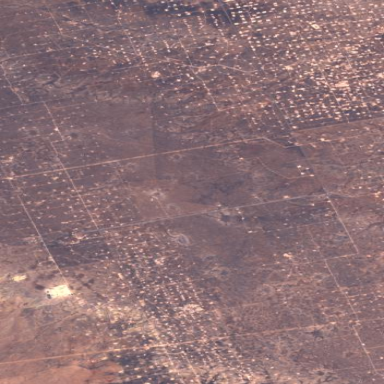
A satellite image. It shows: Oilfield is depicted in the image.